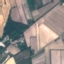
Label: PermanentCrop